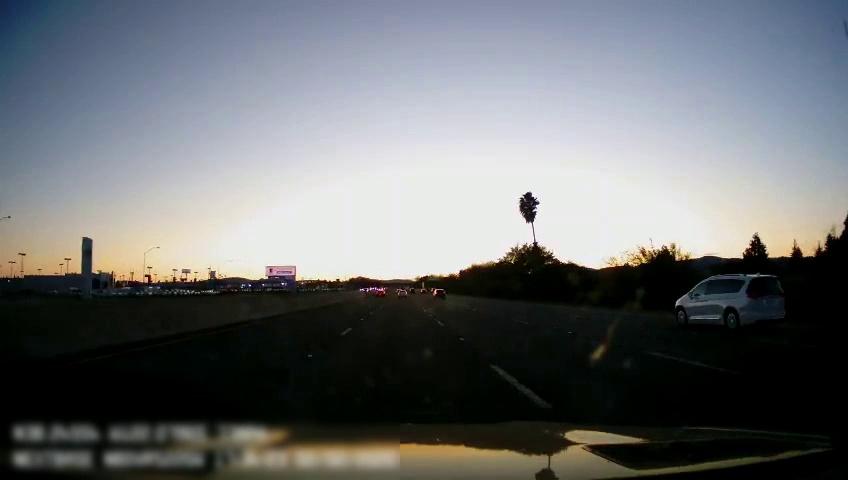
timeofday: Day
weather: Sunny
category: Drivable Space
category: Vehicles | SUV
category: Vehicles | SUV
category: Lanes | Current Lane
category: Lanes | Alternate Lane
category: Lanes | Alternate Lane
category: Lanes | Current Lane
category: Lanes | Alternate Lane
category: Lanes | Alternate Lane
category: Traffic | Signs